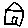
Label: house